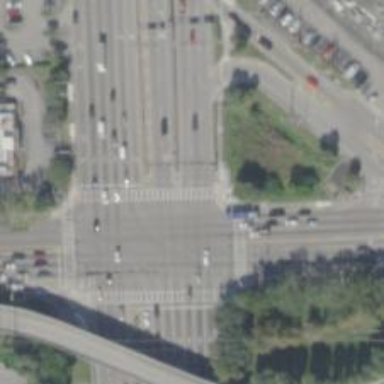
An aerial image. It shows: Asphalt road designated as trunk highway with separate sidewalks.